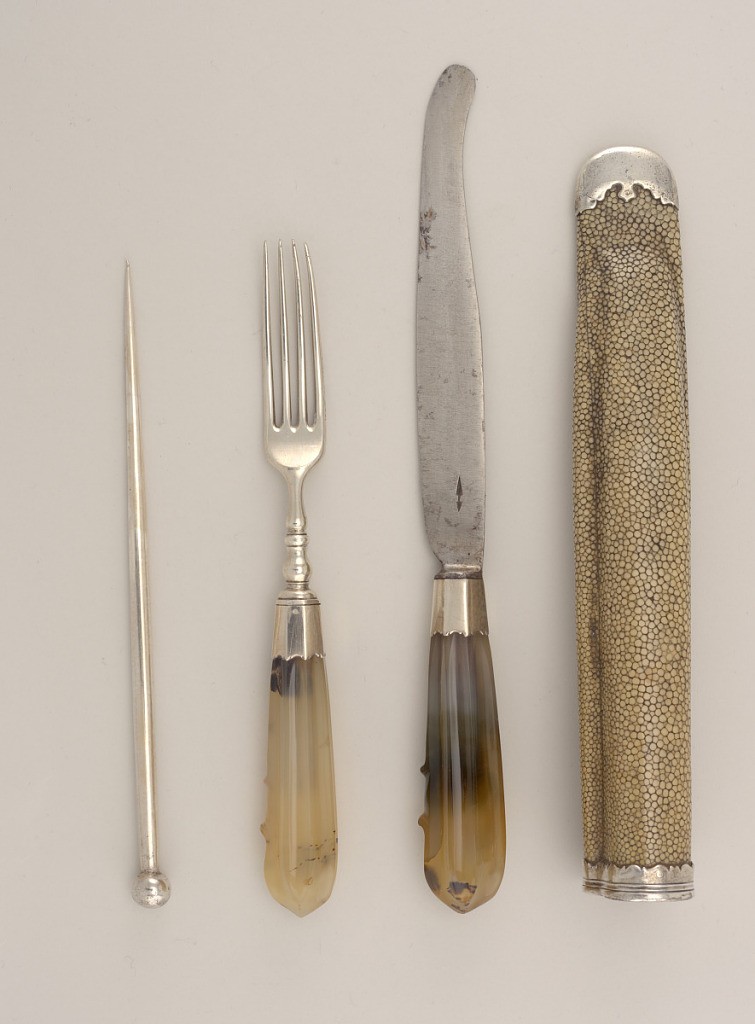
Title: Case for Agate Handled Traveling Cutlery Set
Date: ca. 1750
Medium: sharkskin, silver
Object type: case
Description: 1985-103-118-a: Sharkskin case without lid, of triangular form, wi...;     1985-103-118-b: Sabre-shaped blade with plain bolster. Octagonal s...;     1985-103-118-c: Four-tined fork with curved shoulders. Baluster-sh...;     1985-103-118-d: Pointed skewer with ball-shaped finial. Part of tr...